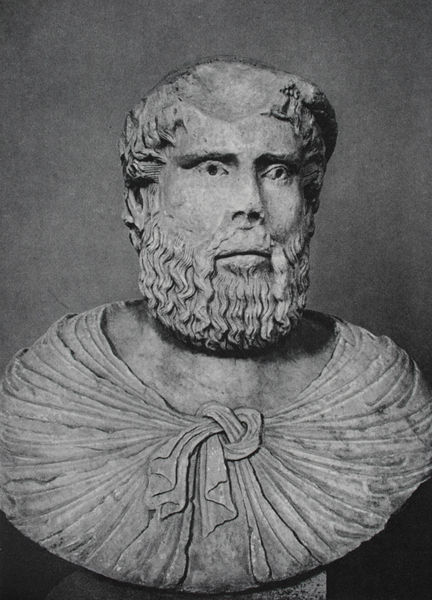
Titel: Die sogenannte Vinea-Büste (Pier delle Vigne) - Skulptur für die Brückentoranlage von Capua
Standort: Capua
Institution: Museo Campano
Schlagwörter: gott, held, kopf, mann, schatten, umhang, frisur, grau, haar, hintergrund, licht, marmor, mund, nase, ohr, schwarz, stirn, weiss, blick, tuch, schleife, alt, bart, hemd, augen, falten, knoten, kragen, mensch, stein, bildnis, hals, portrait, porträt, figur, gewand, haare, mantel, stoff, tücher, locken, ohren, schultern, skulptur, italien, büste, glatze, steinmetz, oberkörper, foto, fotografie, photographie, antike, philosoph, loch, schwarzweiß, kranz, nasenlöcher, rom, photo, bürste, kaputt, antik, toga, griechisch, griechenland, tunika, geknotet, beschädigung, gewellt, römisch, mamor, bbart, defekt, sokrates, bruch, beschädigt, delle, neptun, aristoteles, abgebrochen, platon, dulle, lockenbart, steinbüste, oh, unschlagtuch, kurtze haare